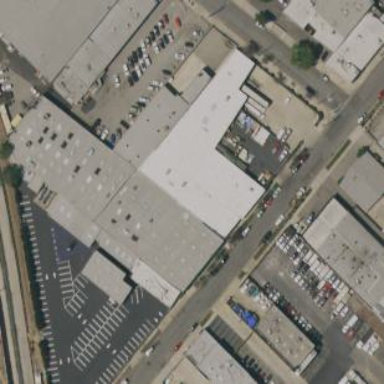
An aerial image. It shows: Industrial building.